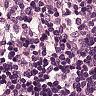
Metastatic tissue present: no